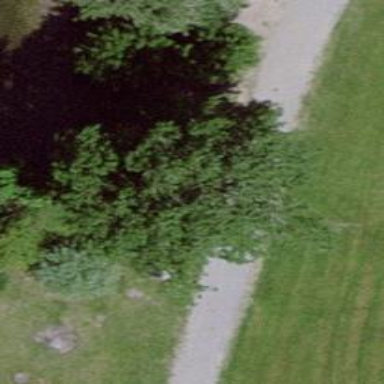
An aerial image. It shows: Bench.